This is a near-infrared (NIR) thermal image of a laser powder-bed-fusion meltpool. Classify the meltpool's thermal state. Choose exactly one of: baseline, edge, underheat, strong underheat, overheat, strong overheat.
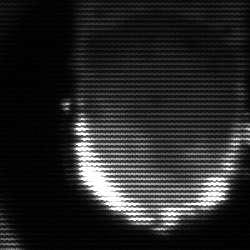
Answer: baseline